Question: I'm customizing an alert dialog, with a different UI. Here is an example.

As you can see there are two black bands (highlighted with red rectangulars) I would like to remove.
It weird because the main layout show match the parent one, as you can see from the xml below.
'''
<LinearLayout xmlns:android="http://schemas.android.com/apk/res/android"
android:id="@+id/lytDialog_takeNowDialog"
android:layout_width="match_parent"
android:layout_height="wrap_content"
android:layout_marginLeft="@dimen/default_side_space"
android:layout_marginRight="@dimen/default_side_space"
android:background="@color/yellow"
android:orientation="vertical" >
<TextView
android:layout_width="match_parent"
android:layout_height="wrap_content"
android:layout_gravity="top|center_horizontal"
android:gravity="center"
android:padding="@dimen/default_side_space"
android:text="Are you sure?"
android:textColor="@color/dialog_text_color"
android:textSize="@dimen/dialog_text_size" />
<LinearLayout
android:id="@+id/lytShowAlert_takeNowDialog"
android:layout_width="match_parent"
android:layout_height="wrap_content"
android:background="@drawable/black_gradient"
android:orientation="horizontal"
android:padding="@dimen/default_side_space" android:visibility="gone">
<CheckBox
android:id="@+id/chkShowAlert_takeNowDialog"
android:layout_width="wrap_content"
android:layout_height="wrap_content" />
<TextView
android:layout_width="match_parent"
android:layout_height="wrap_content"
android:paddingLeft="5dp"
android:text="@string/dont_show_alert"
android:textColor="@android:color/white"
android:textSize="@dimen/dialog_yes_no_size" />
</LinearLayout>
<LinearLayout
android:layout_width="match_parent"
android:layout_height="wrap_content"
android:orientation="horizontal"
android:weightSum="1" >
<Button
android:id="@+id/no_dialog"
android:layout_width="0dp"
android:layout_height="wrap_content"
android:layout_margin="@dimen/space_among_buttons"
android:layout_weight=".5"
android:background="@drawable/yellow_gradient"
android:padding="@dimen/default_side_space"
android:text="No"
android:textColor="@color/dialog_text_color"
android:textSize="@dimen/dialog_yes_no_size" />
<Button
android:id="@+id/yes_dialog"
android:layout_width="0dp"
android:layout_height="wrap_content"
android:layout_margin="@dimen/space_among_buttons"
android:layout_weight=".5"
android:background="@drawable/yellow_gradient"
android:padding="@dimen/default_side_space"
android:text="Yes"
android:textColor="@color/dialog_text_color"
android:textSize="@dimen/dialog_yes_no_size" />
</LinearLayout>
'''
Anyone knows the solution to remove them please?
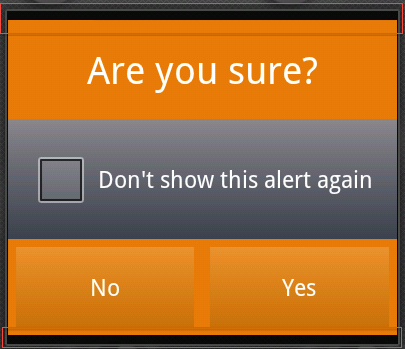
Answer: If you want to remove black panel, change the appTheme(Actually dialog theme.).
<URL>